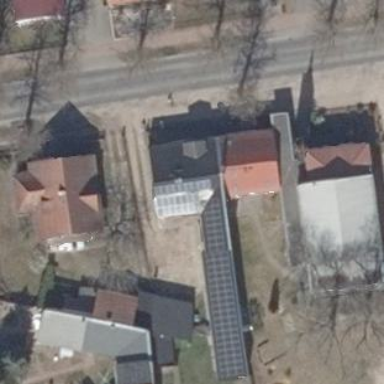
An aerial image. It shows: Building with gabled roof.